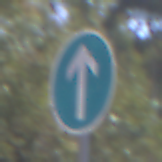
Verkehrszeichen: VorgeschriebeneFahrtrichtungGeradeaus
Umgebung: Outdoor, Nature
Tageszeit: MorningAfternoon
Wetter: Clear
Licht: Natural
Jahreszeit: NotSpecified
Kontrast: HighContrast